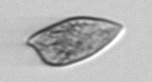
Label: Prorocentrum_dentatum